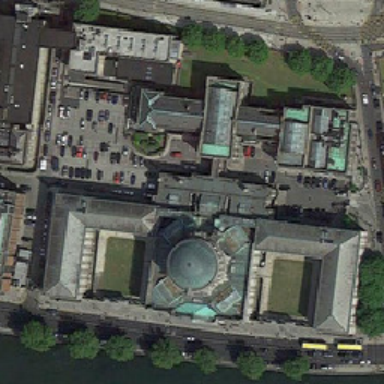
There are buildings roads trees cars and grasslands .